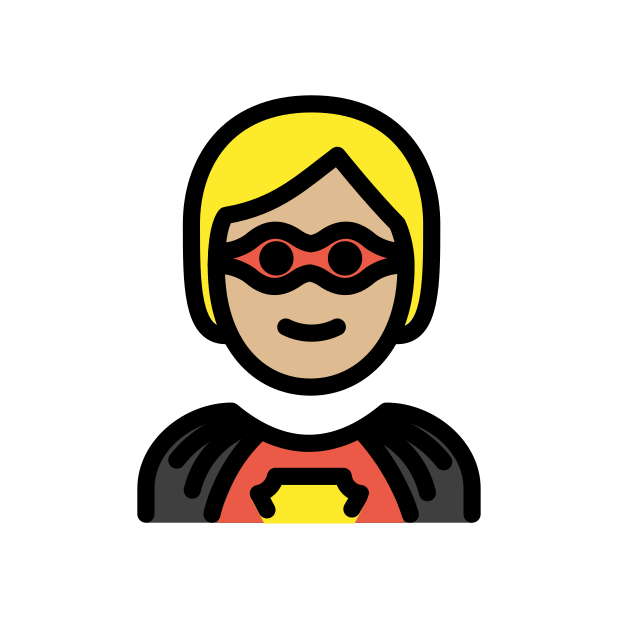
superhero: medium-light skin tone